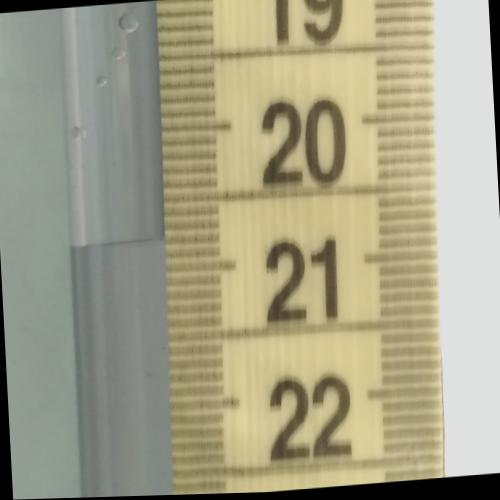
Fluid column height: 20.8 cm